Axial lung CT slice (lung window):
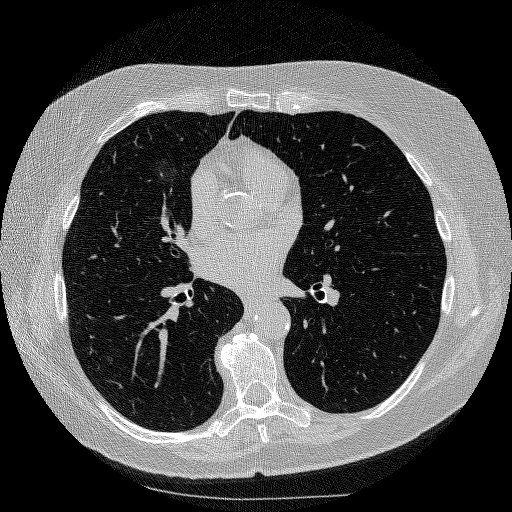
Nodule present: yes
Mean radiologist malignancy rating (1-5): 3.5